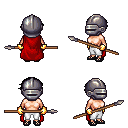
a pixel art fantasy rpg character, female body template, human, light skin, red cape, white pants, black short bangs hairstyle, metal helm, gold gloves, ghillies, spear, four views (front, back, left, right), 2x2 character sprite sheet, small pixel art, hard edges, no anti-aliasing